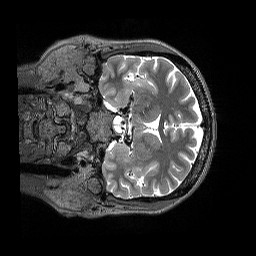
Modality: T2w
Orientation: coronal
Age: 48
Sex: female
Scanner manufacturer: siemens
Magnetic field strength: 3 T
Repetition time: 3.2 s
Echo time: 0.564 s